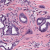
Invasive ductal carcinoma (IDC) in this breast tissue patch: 1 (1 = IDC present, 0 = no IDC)